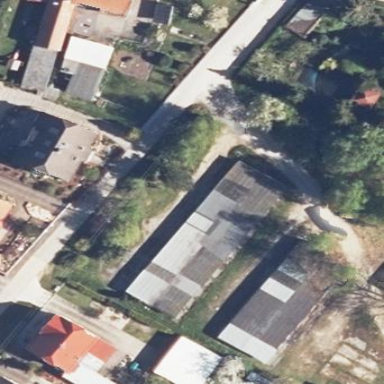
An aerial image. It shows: Group of garages.